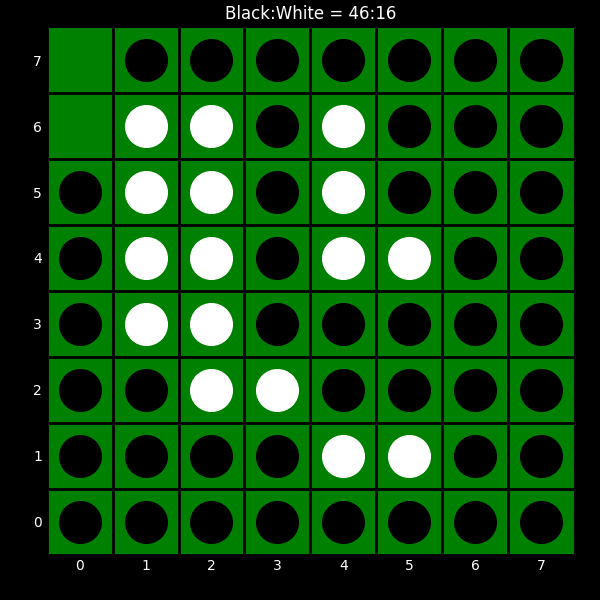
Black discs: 46
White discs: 16